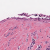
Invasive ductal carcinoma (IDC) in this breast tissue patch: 1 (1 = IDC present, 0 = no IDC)